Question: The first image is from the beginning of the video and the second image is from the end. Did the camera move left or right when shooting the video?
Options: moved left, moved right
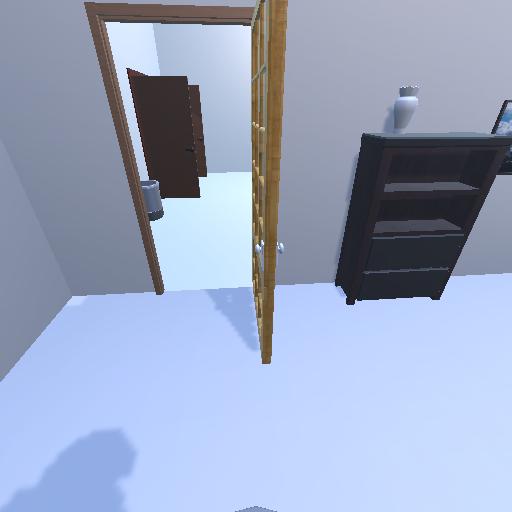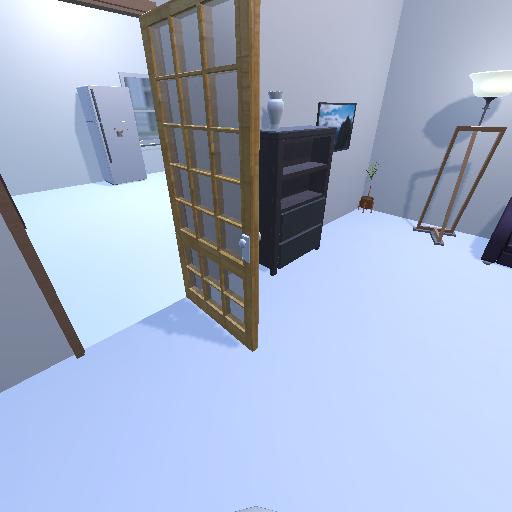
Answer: moved left